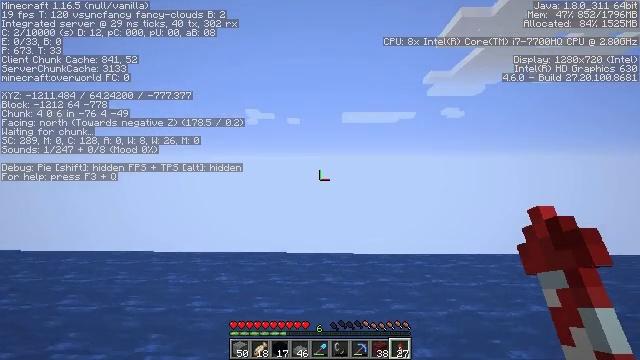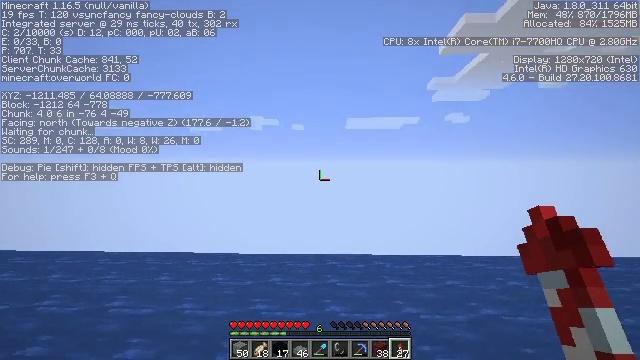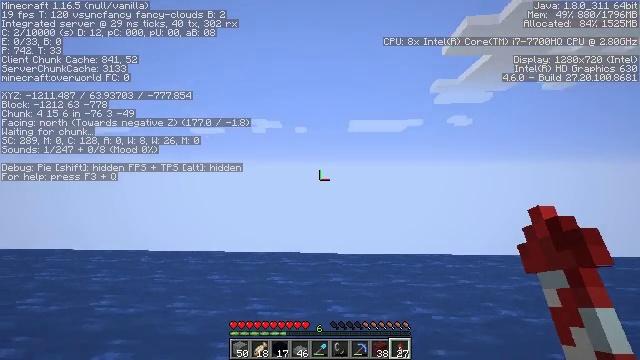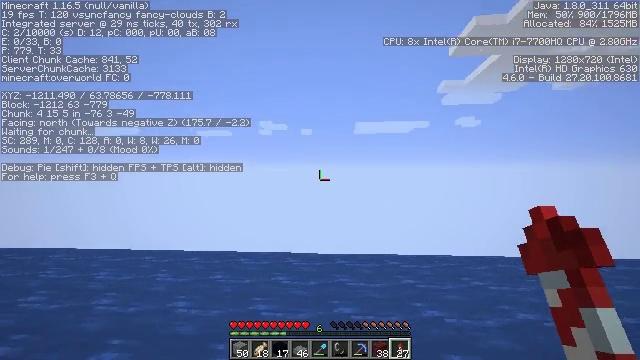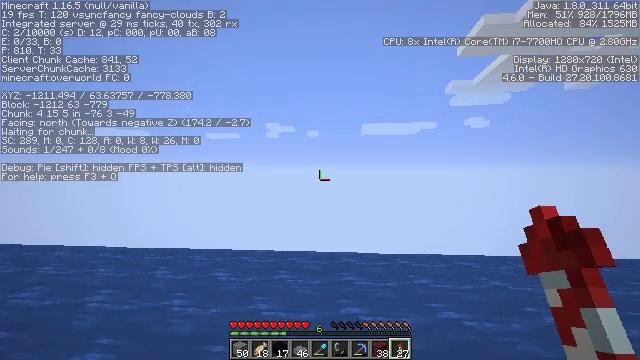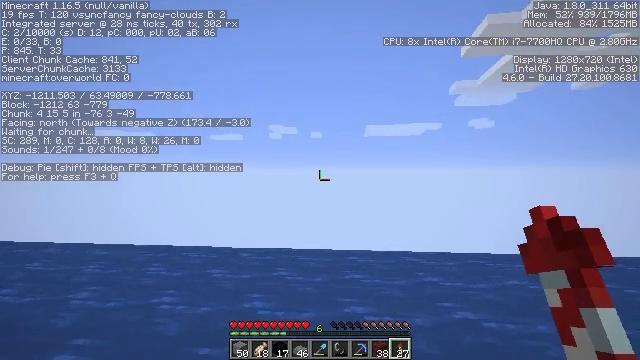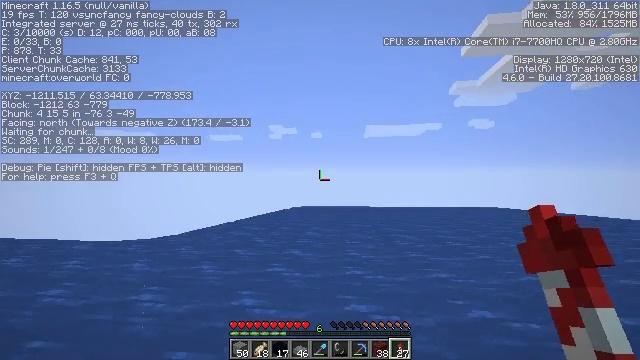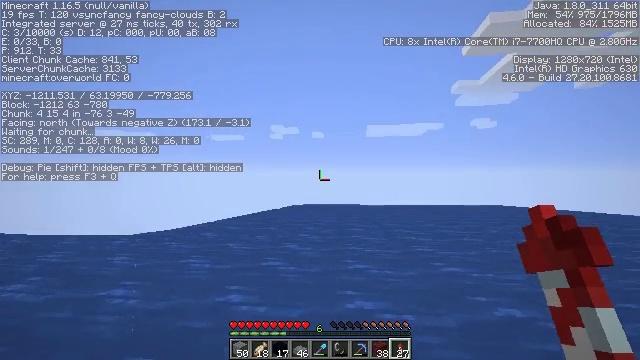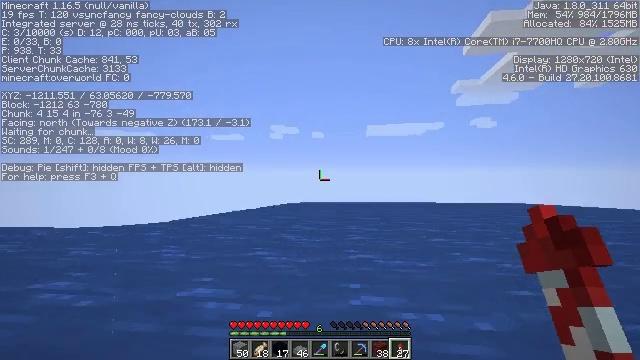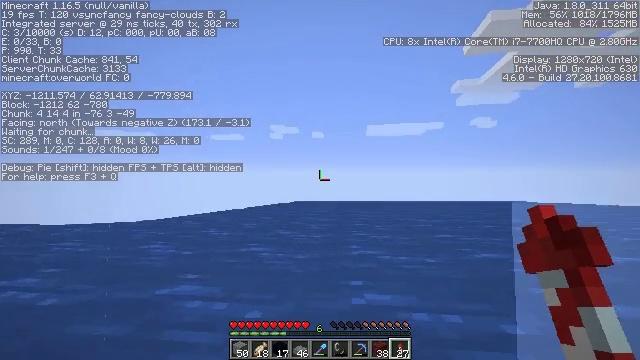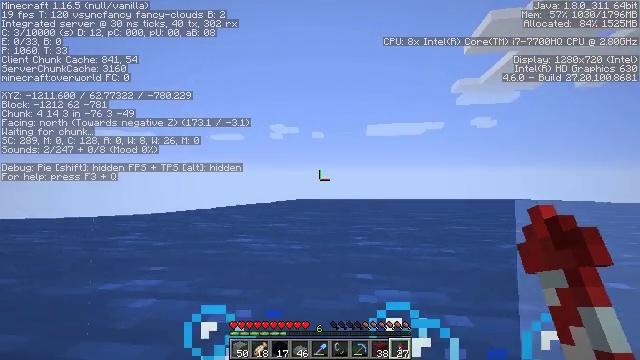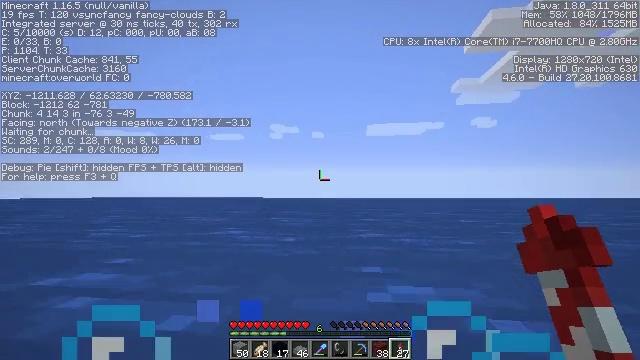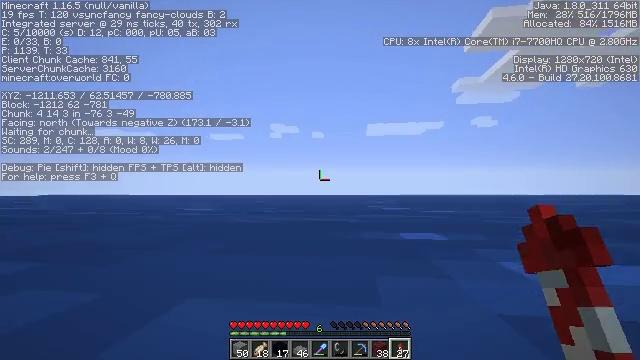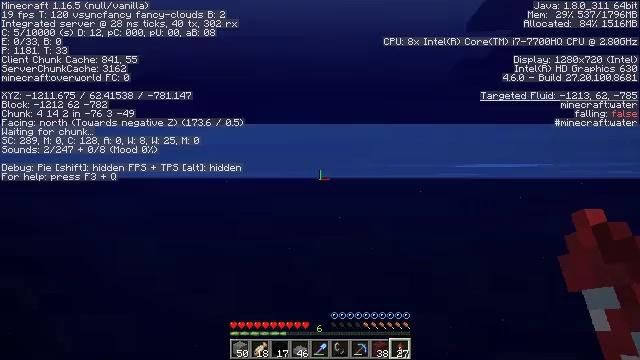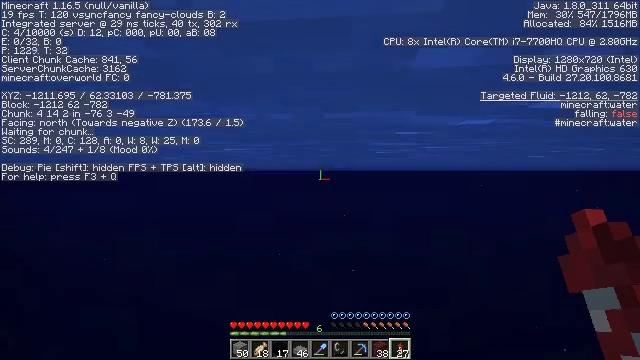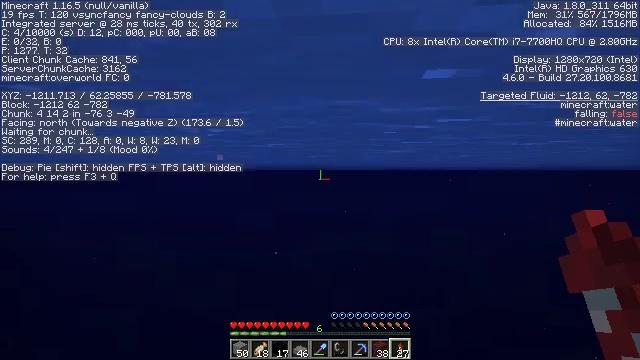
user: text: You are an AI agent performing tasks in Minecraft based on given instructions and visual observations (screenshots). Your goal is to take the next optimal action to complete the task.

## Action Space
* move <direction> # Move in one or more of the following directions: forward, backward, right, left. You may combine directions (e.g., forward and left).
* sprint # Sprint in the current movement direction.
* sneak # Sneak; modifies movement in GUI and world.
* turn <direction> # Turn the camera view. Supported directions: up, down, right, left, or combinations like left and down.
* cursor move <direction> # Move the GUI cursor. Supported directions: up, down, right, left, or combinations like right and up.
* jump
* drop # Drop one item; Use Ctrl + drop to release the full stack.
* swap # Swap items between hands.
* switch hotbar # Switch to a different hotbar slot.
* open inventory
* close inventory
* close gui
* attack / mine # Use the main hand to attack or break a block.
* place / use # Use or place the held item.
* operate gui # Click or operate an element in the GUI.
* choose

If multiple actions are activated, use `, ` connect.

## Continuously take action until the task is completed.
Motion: motion action
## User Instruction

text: Left click to mine black concrete powder.
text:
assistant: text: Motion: move forward, turn up
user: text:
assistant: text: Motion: move forward
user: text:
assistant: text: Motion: move forward, turn left
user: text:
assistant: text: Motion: move forward, turn left
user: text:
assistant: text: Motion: move forward
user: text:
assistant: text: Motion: move forward
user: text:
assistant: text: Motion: move forward
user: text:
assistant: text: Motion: move forward
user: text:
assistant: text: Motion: move forward
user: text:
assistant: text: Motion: move forward
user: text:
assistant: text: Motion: move forward
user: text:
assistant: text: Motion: move forward
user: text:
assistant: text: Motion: move forward, turn down
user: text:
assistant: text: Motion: move forward, turn down
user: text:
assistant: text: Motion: move forward
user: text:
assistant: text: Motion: move forward
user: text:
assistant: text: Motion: move forward
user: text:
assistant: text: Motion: move forward
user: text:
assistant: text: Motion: move forward
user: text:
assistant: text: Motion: move forward
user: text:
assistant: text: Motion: move forward, sprint
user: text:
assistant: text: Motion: move forward, sprint
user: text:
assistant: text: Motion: move forward, sprint
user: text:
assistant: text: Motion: move forward, sprint
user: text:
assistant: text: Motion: move forward
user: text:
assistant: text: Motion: move forward
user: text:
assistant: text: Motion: move forward
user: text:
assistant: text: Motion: move forward
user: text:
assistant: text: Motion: move forward
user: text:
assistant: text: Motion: move forward